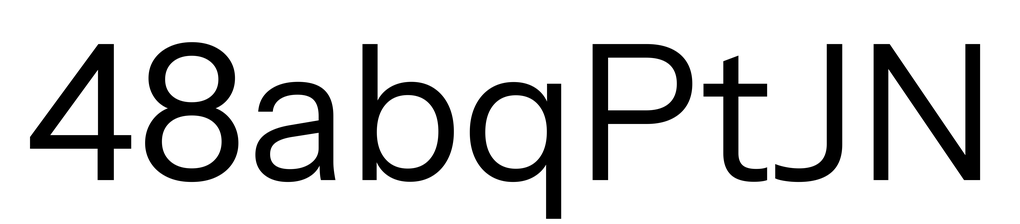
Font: InstrumentSans_Regular